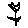
Label: flower